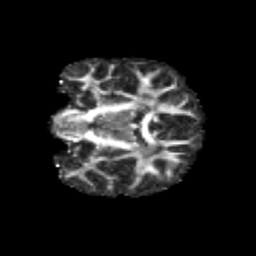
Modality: FA
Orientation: coronal
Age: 12
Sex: female
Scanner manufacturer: siemens
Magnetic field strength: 3 T
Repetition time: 3.8 s
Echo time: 0.07 s